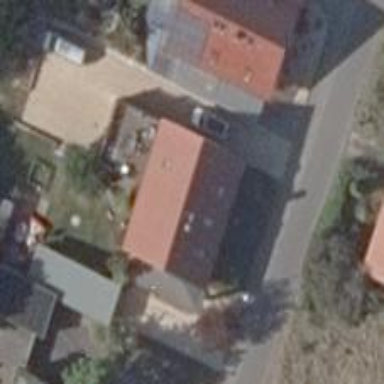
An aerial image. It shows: Simple house.